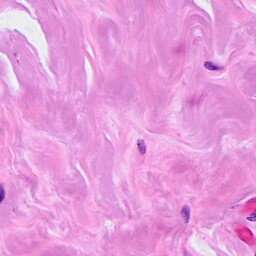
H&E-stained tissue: Breast